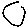
Label: circle